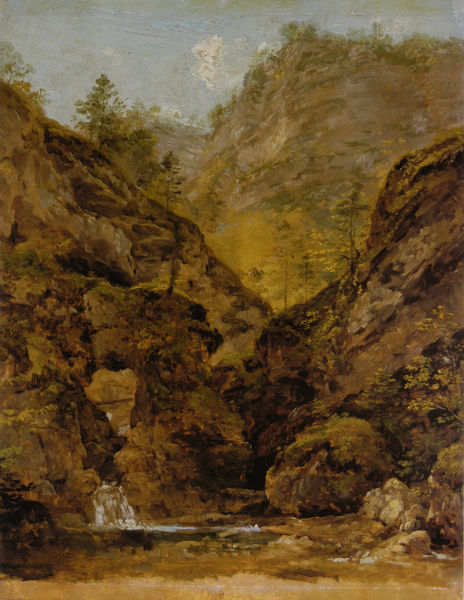
Titel: Bergschlucht
Künstler: Johann Georg von Dillis
Standort: München
Institution: Bayerische Staatsgemäldesammlungen
Schlagwörter: baum, berg, blau, felsen, gemälde, himmel, laub, wasser, weiß, wolken, bäume, fluss, gelb, grün, landschaft, ocker, see, teich, braun, grau, hell, rücken, weg, wiese, wolke, beige, stein, steine, bach, erde, feld, horizont, hügel, natur, strauch, busch, büsche, gewässer, sonne, sträucher, land, pflanzen, höhle, tal, wald, wasserfall, naturalismus, lehm, berge, fels, felswand, gebirge, kamm, geröll, schlucht, steil, herbst, romantik, tannen, constable, erhaben, luft, steg, abbruch, moos, bergkamm, gefälle, fichte, tanne, bewachsen, lanschaft, thoma, gebirgsbach, bachlauf, bergrücken, durchbruch, koch, findling, quelle, himml, bruch, schwarzwald, bodem, erhabenheit, steinbogen, unwegsam, feks